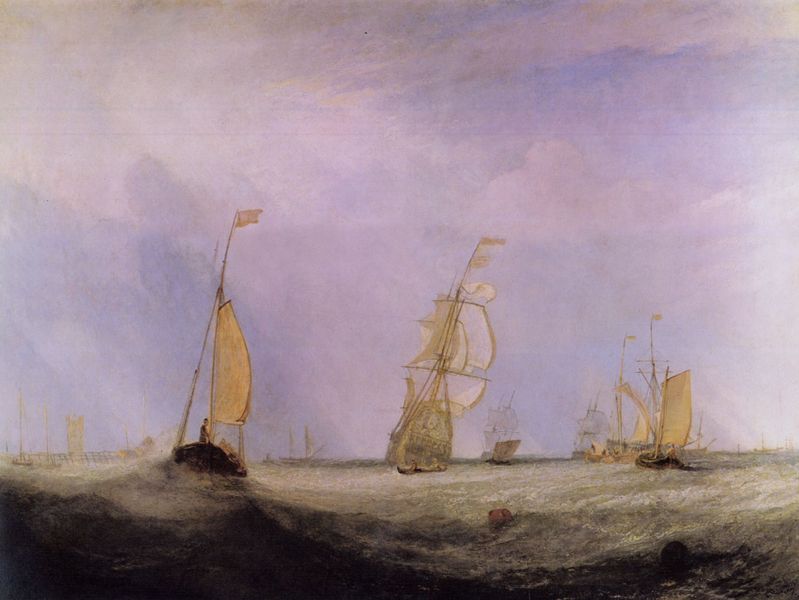
Titel: Helvoetsluys; die Stadt Utrecht, 64, beim Auslaufen
Künstler: William Turner
Standort: London
Institution: Privatsammlung
Schlagwörter: blau, dunkel, felsen, gemälde, gewitter, himmel, mann, meer, schatten, wasser, weiß, wolken, gelb, landschaft, see, ufer, bewegung, grau, hell, licht, orange, schwarz, wolke, beige, mensch, tod, horizont, nass, wind, gewässer, sonne, figur, drei, england, rosa, schräg, boot, boote, turm, bewölkt, spanien, gischt, küste, schiff, schiffe, segel, segelboot, segelschiffe, welle, wellen, fahnen, fahne, flagge, mast, segelschiff, sonnenlicht, lila, violett, damm, hafen, masten, schaum, flattern, pier, seestück, seile, sturm, treibgut, turner, unruhe, unwetter, wellengang, wild, wllen, wogen, geneigt, segelboote, ozean, segeln, segler, strahlen, gefahr, wimpel, regatta, seegang, seefahrt, rau, schaumkronen, flotte, tempo, schief, englisch, unruhig, fahrt, wikinger, flote, segelregatta, schwimmer, seeschlacht, besatzung, zweimaster, britisch, steien, mer, aktion, armada, beif, meehr, böe, tonnen